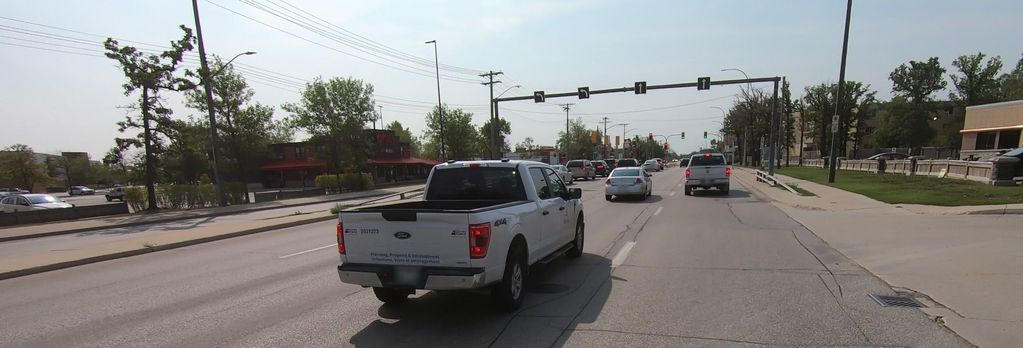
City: winnipeg